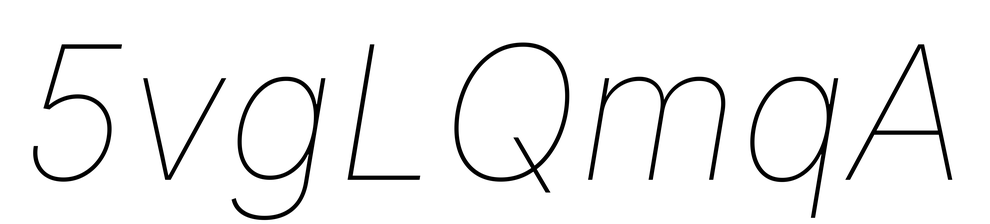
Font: Inter-Italic_Thin_Italic